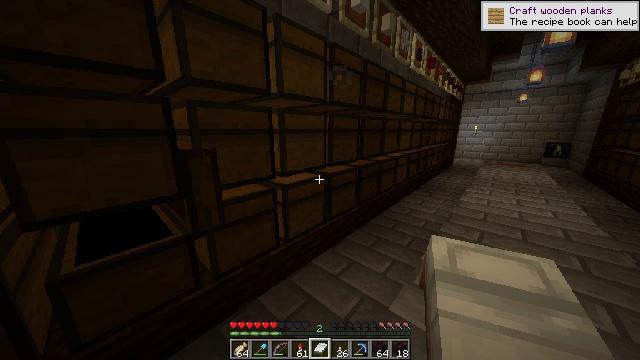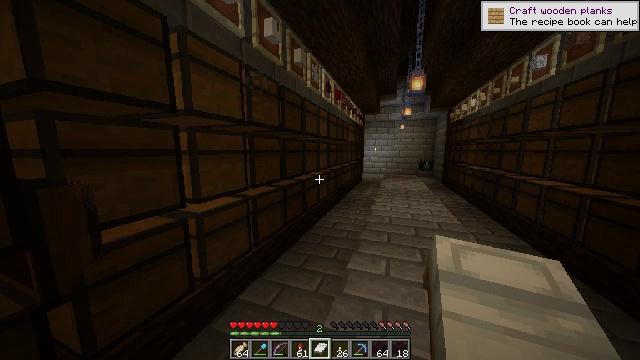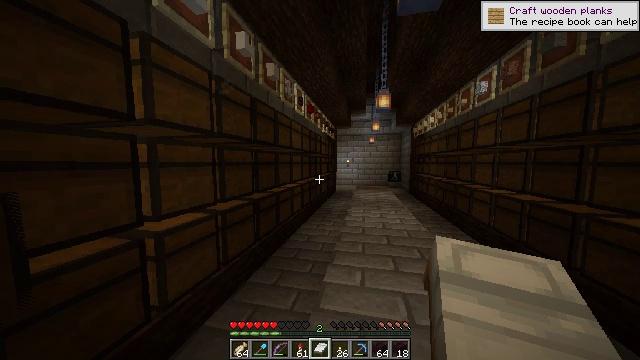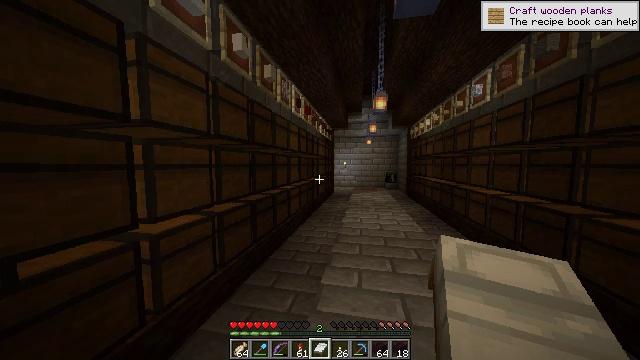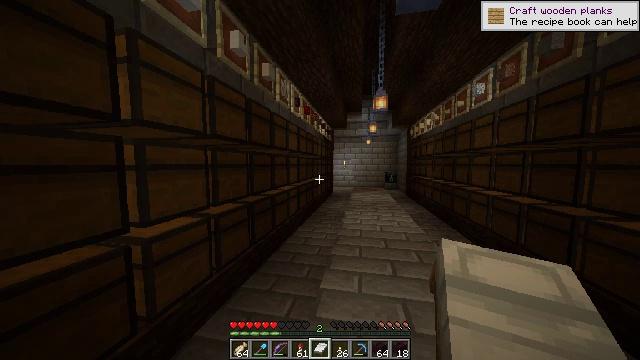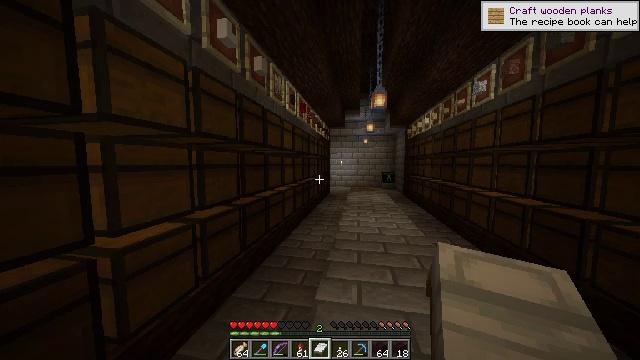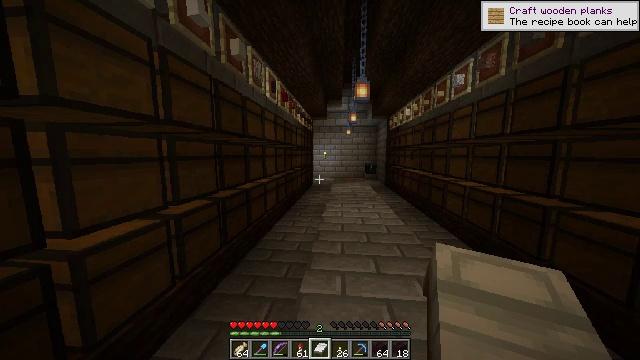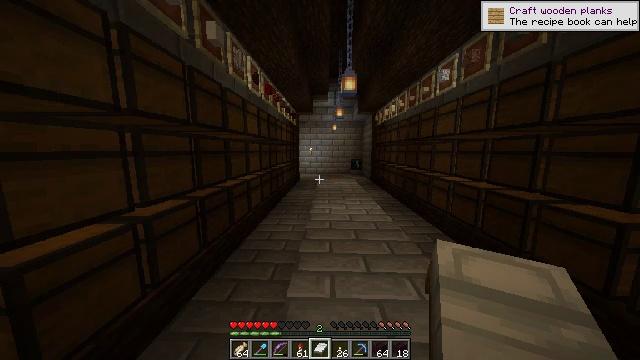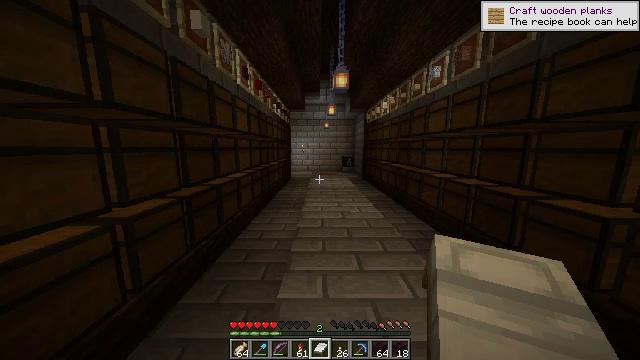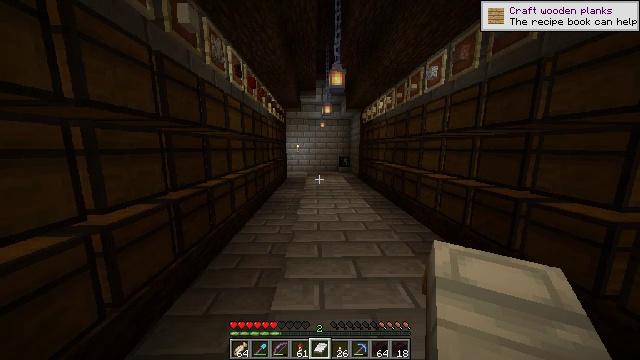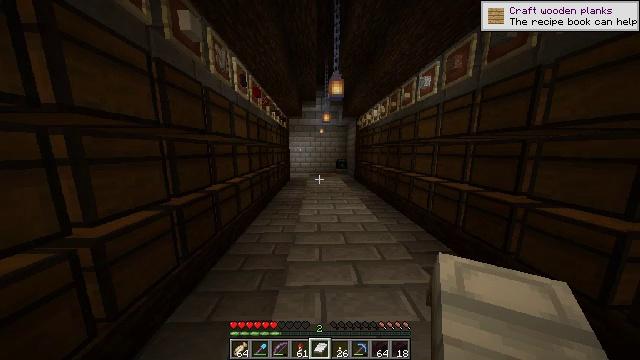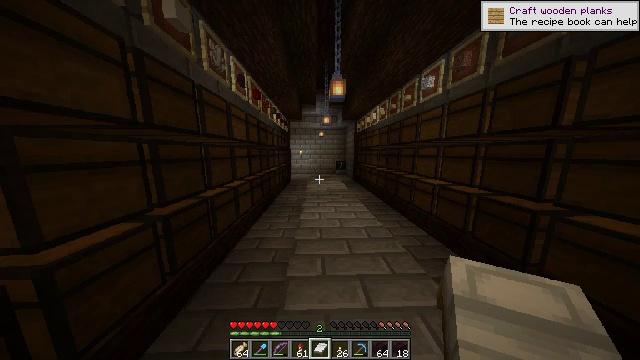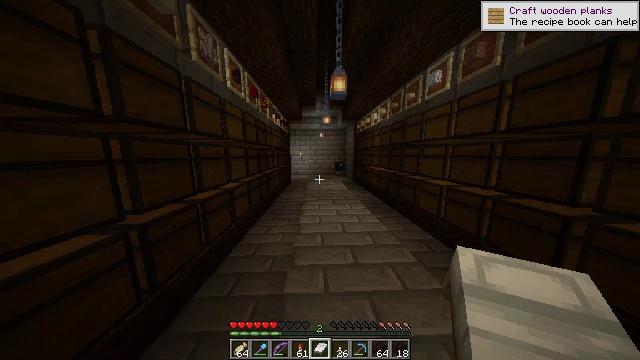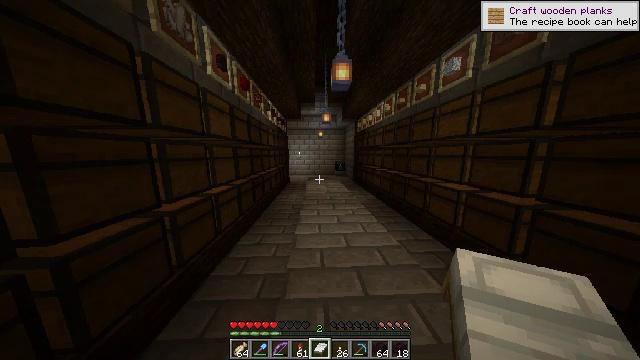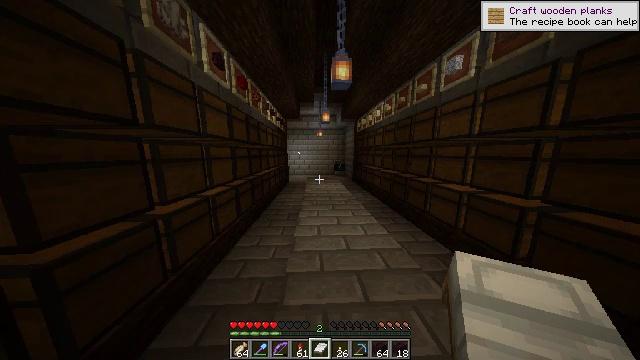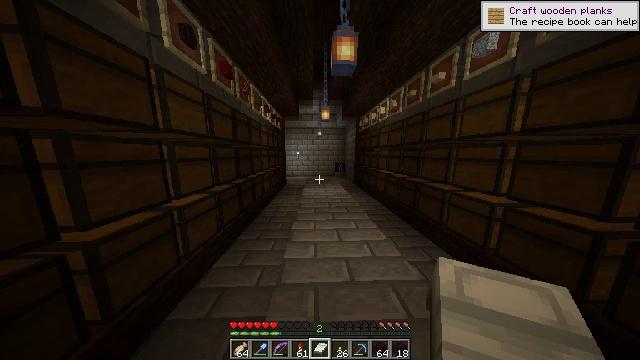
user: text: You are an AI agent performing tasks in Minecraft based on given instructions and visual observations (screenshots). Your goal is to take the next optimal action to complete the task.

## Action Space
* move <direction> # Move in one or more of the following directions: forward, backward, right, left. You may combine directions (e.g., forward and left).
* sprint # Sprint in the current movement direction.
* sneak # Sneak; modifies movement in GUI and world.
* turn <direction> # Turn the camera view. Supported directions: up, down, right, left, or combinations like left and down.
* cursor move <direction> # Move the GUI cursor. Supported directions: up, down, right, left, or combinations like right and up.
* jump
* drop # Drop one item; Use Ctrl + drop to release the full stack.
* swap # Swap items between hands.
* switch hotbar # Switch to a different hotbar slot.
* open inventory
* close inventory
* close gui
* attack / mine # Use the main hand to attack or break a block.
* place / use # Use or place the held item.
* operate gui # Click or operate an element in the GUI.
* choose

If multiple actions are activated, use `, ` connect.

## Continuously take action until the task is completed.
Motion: motion action
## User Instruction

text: Use netherrack in the furnace to get nether bricks.
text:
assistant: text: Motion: turn right and up
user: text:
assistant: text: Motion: turn right and up
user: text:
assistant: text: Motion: no_op
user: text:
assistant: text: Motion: move forward
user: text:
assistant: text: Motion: move forward
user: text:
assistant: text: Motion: turn right and down
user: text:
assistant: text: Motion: turn right and down
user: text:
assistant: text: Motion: move forward, turn right
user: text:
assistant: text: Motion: move forward, turn right
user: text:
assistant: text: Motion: move forward
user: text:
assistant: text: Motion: move forward
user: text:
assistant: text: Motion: move forward
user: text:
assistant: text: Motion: move forward
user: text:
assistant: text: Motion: move forward
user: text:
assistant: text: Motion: move forward
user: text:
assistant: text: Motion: move forward
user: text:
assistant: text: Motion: move forward
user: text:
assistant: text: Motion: move forward
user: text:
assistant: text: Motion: move forward
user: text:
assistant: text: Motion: move forward
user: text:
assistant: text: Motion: move forward
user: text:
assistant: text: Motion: move forward
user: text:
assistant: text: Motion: move forward
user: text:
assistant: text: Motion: move forward, turn down
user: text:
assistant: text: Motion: move forward, turn down
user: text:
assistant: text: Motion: move forward, turn down
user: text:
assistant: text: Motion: move forward, turn down
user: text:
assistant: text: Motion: move forward, turn down
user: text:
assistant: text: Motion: move forward, turn down
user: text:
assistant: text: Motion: move forward, turn down